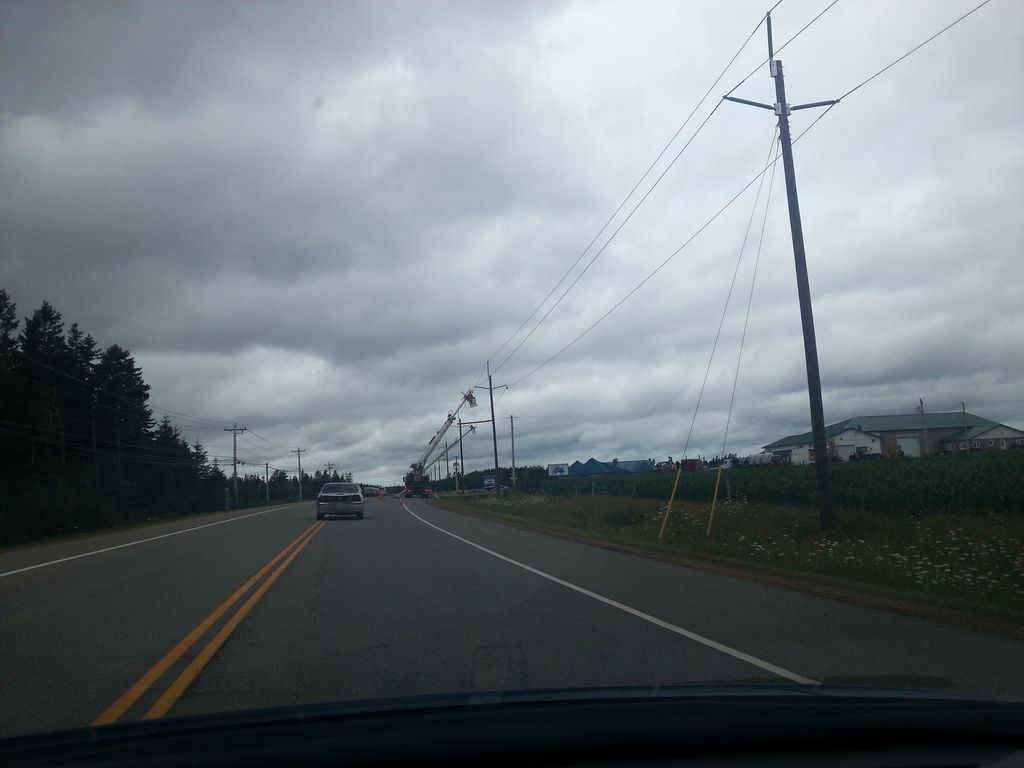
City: charlottetown